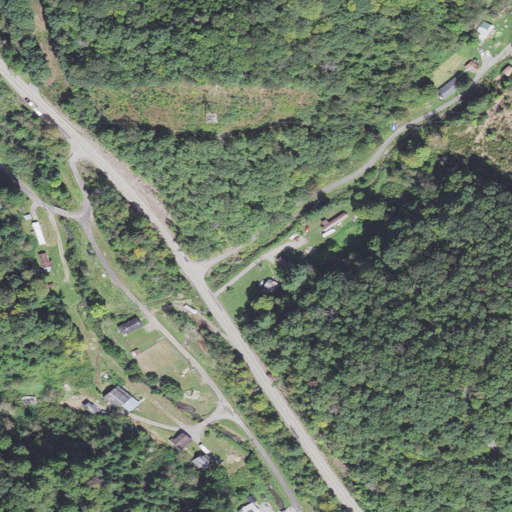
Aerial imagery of valley in West Virginia named Tuggle Hollow containing deciduous forest, low intensity development, open development, medium intensity development, evergreen forest, mixed forest, grassland, pasture, and shrub